Question: I have this code:
Model:
'''
using Newtonsoft.Json;
using System;
using System.Collections.Generic;
using System.Linq;
using System.Threading.Tasks;
namespace MyAplication.Models
{
public class Result
{
public string MarketName { get; set; }
public double High { get; set; }
public double Low { get; set; }
public double Volume { get; set; }
public double Last { get; set; }
public double BaseVolume { get; set; }
public DateTime TimeStamp { get; set; }
public double Bid { get; set; }
public double Ask { get; set; }
public int OpenBuyOrders { get; set; }
public int OpenSellOrders { get; set; }
public double PrevDay { get; set; }
public DateTime Created { get; set; }
}
public class RootInfoCoins
{
public bool success { get; set; }
public string message { get; set; }
public List<Result> result { get; set; }
}
}
'''
And this class:
'''
using System;
using System.Collections.Generic;
using System.Linq;
using System.Threading.Tasks;
using Microsoft.AspNetCore.Http;
using Microsoft.AspNetCore.Mvc;
using PeekAndGoApp.Models;
using System.Net.Http;
using System.Net.Http.Headers;
using Newtonsoft.Json;
using System.Collections;
namespace MyAplication.Controllers
{
[Produces("application/json")]
[Route("api/[controller]")]
[ApiController]
public class CoinsController : ControllerBase
{
[HttpGet]
public async Task<IEnumerable<RootInfoCoins>> Get()
{
string Baseurl = "https://bittrex.com";
string Parameters = "api/v1.1/public/getmarketsummaries";
RootInfoCoins CoinsInfo = new RootInfoCoins();
using (var client = new HttpClient())
{
//Passing service base url
client.BaseAddress = new Uri(Baseurl);
client.DefaultRequestHeaders.Clear();
//Define request data format
client.DefaultRequestHeaders.Accept.Add(new MediaTypeWithQualityHeaderValue("application/json"));
//Sending request to find web api REST service resource GetAllCoins using HttpClient
HttpResponseMessage Res = await client.GetAsync(Parameters);
//Checking the response is successful or not which is sent using HttpClient
if (Res.IsSuccessStatusCode)
{
//Storing the response details recieved from web api
string CoinResponse = Res.Content.ReadAsStringAsync().Result;
CoinsInfo = JsonConvert.DeserializeObject<RootInfoCoins>(CoinResponse);
}
return CoinsInfo.result;
}
}
}
}
'''
My problem is that i try to return my data and get this:
> "Cannot implicitly convert type 'System.Collections.Generic.List' to
'System.Collections.Generic.IEnumerable'.
An explicit conversion exists (are you missing a cast?)"
I'm new in C# (i'm learning). I've done a lot of research and i can't resolve my problem. Maybe I'm not understanding the concepts of this language. Please, can someone help me?
PS: I have attached an image so that you can see "the format" of the data I am receiving.
Thanks a lot.
Jhon.
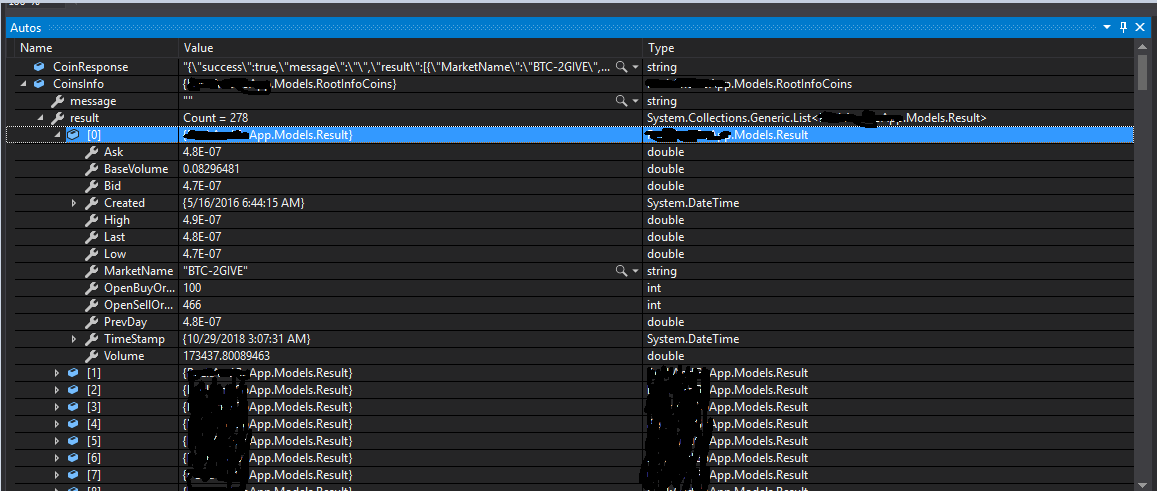
Answer: '''
[HttpGet]
public async Task<IEnumerable<Result>> Get()
{
string Baseurl = "https://bittrex.com";
string Parameters = "api/v1.1/public/getmarketsummaries";
RootInfoCoins CoinsInfo = new RootInfoCoins();
using (var client = new HttpClient())
{
//Passing service base url
client.BaseAddress = new Uri("");
client.DefaultRequestHeaders.Clear();
//Define request data format
client.DefaultRequestHeaders.Accept.Add(new MediaTypeWithQualityHeaderValue("application/json"));
//Sending request to find web api REST service resource GetAllCoins using HttpClient
HttpResponseMessage Res = await client.GetAsync(Parameters);
//Checking the response is successful or not which is sent using HttpClient
if (Res.IsSuccessStatusCode)
{
//Storing the response details recieved from web api
string CoinResponse = Res.Content.ReadAsStringAsync().Result;
CoinsInfo = JsonConvert.DeserializeObject<RootInfoCoins>(CoinResponse);
}
return CoinsInfo.result;
}
'''
change this because CoinsInfo.result is a List type so, you change the return type
'''
public async Task<IEnumerable<Result>> Get()
'''